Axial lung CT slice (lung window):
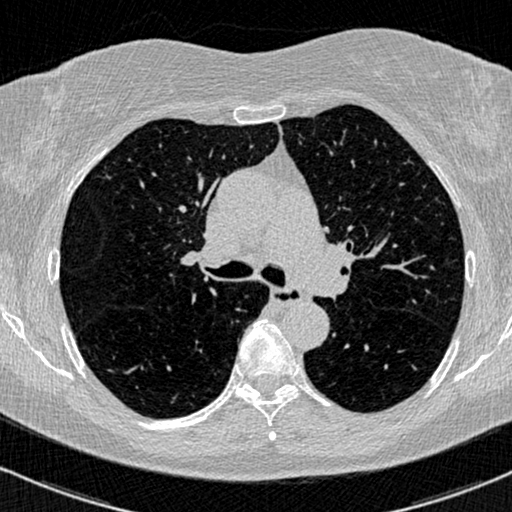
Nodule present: no